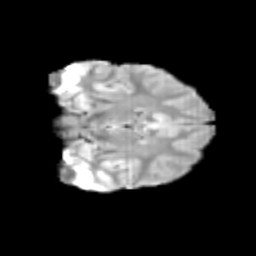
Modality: T2w
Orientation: coronal
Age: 13
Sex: male
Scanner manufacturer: siemens
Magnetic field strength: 3 T
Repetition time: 3.8 s
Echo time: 0.07 s